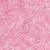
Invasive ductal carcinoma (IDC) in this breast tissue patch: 0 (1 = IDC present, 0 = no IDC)